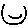
Label: smiley face